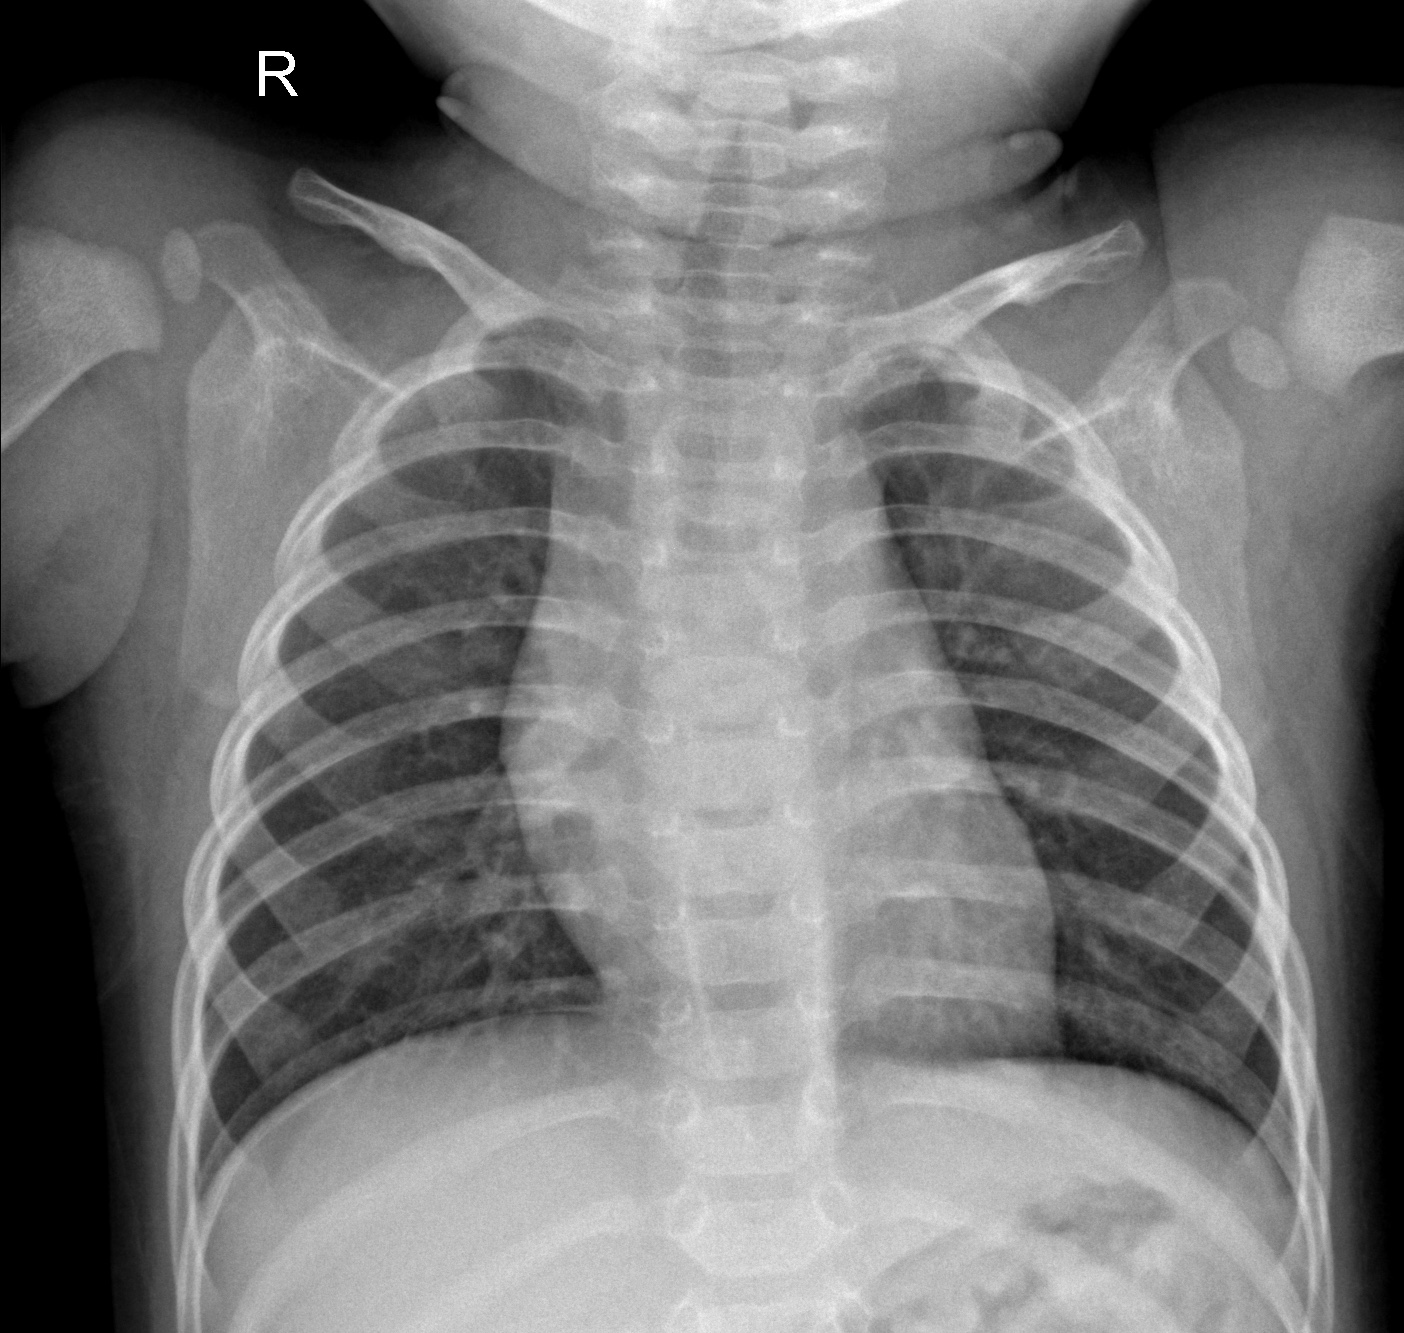
Diagnosis: NORMAL